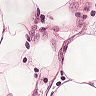
Metastatic tissue present: yes